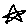
Label: star